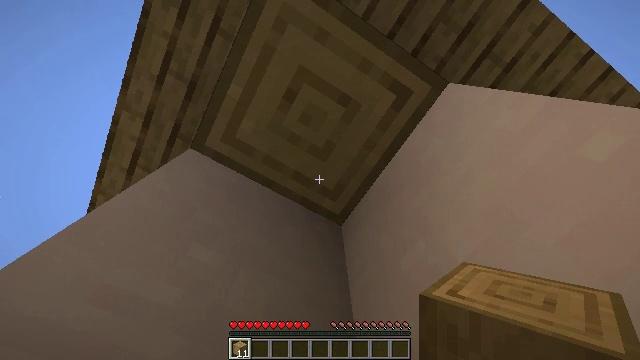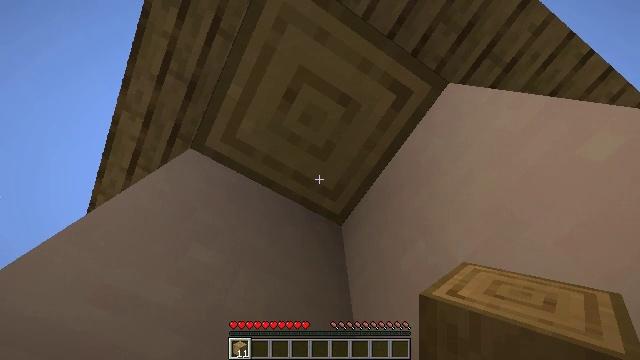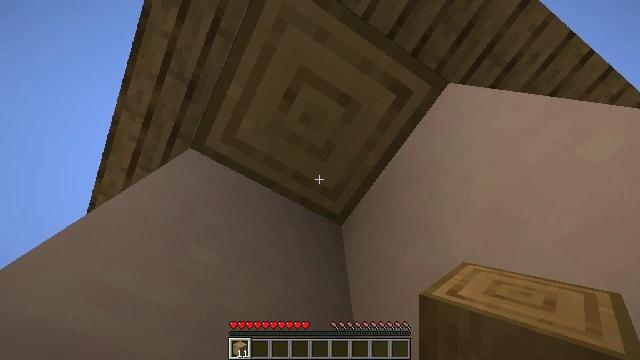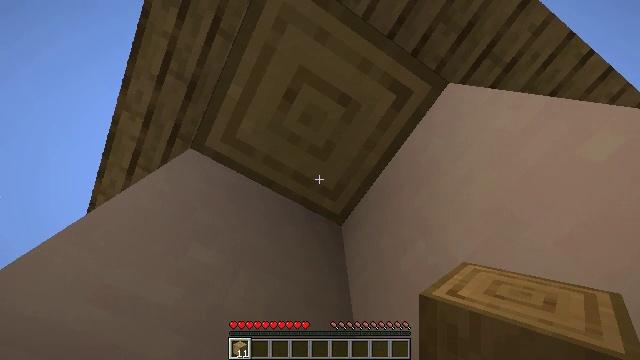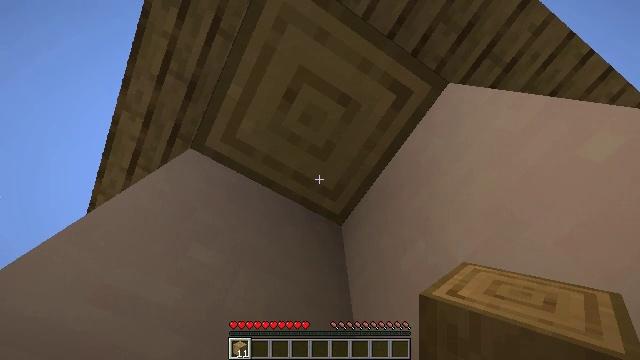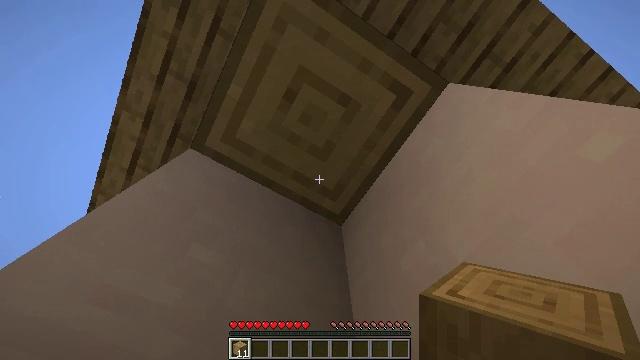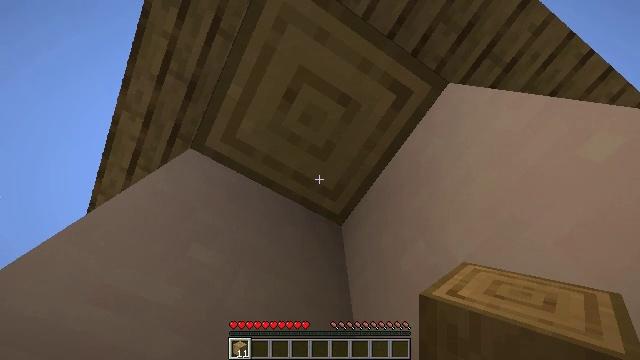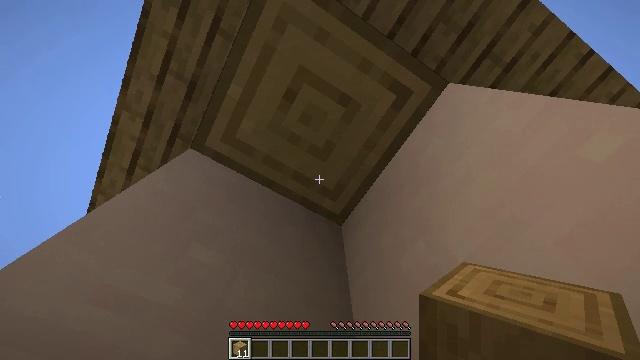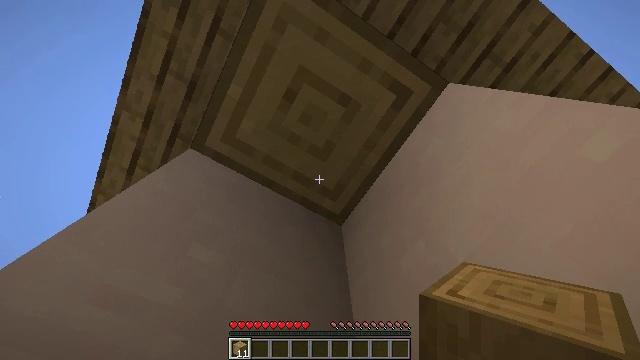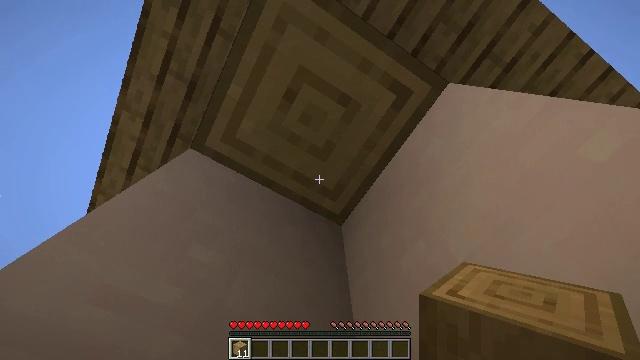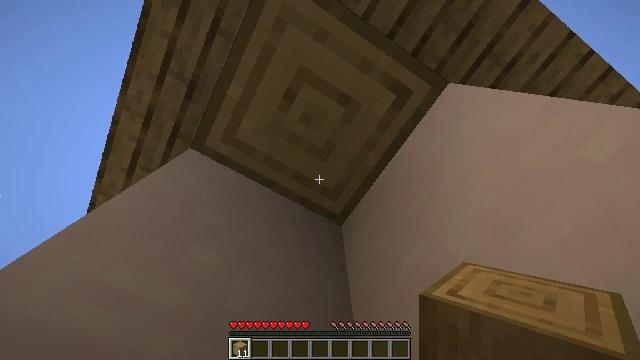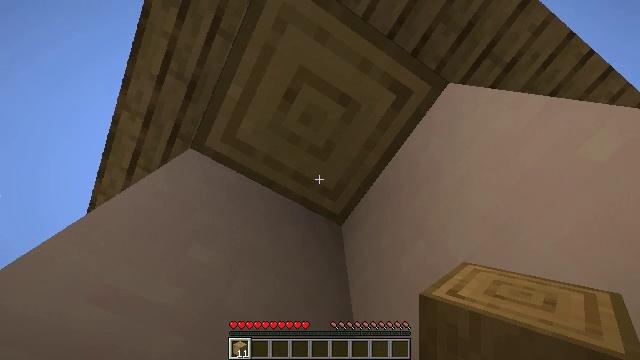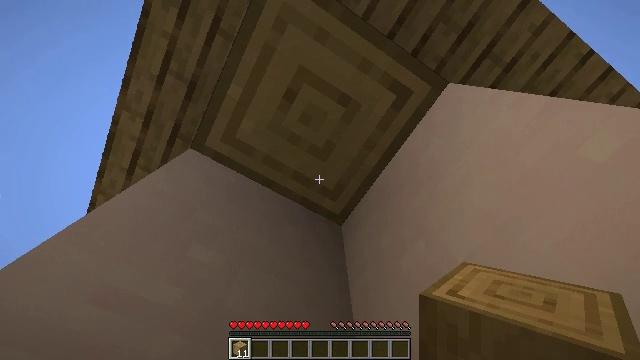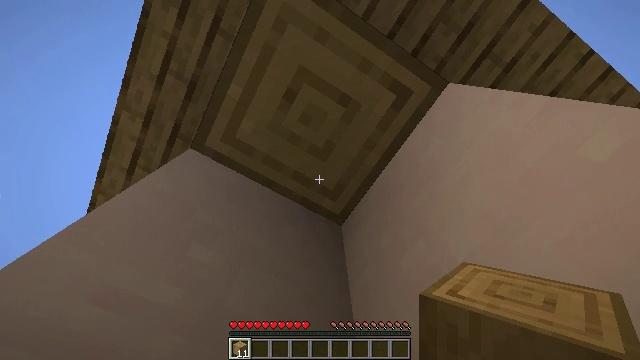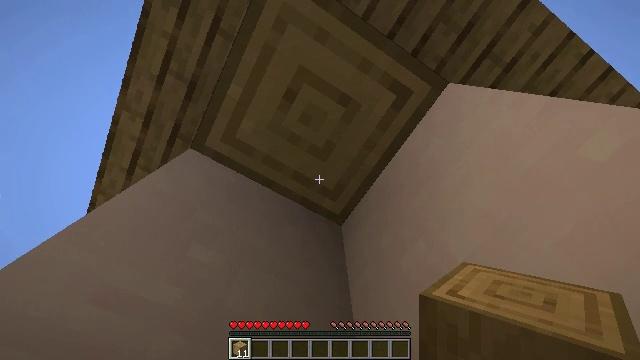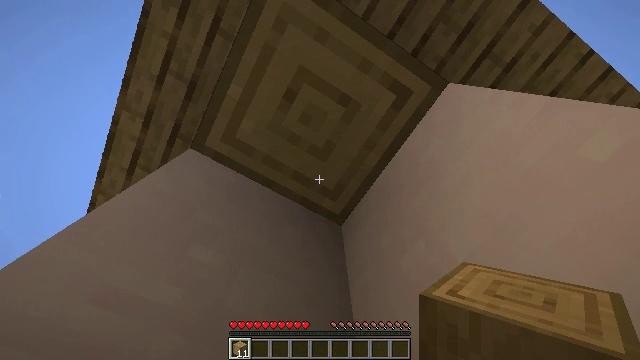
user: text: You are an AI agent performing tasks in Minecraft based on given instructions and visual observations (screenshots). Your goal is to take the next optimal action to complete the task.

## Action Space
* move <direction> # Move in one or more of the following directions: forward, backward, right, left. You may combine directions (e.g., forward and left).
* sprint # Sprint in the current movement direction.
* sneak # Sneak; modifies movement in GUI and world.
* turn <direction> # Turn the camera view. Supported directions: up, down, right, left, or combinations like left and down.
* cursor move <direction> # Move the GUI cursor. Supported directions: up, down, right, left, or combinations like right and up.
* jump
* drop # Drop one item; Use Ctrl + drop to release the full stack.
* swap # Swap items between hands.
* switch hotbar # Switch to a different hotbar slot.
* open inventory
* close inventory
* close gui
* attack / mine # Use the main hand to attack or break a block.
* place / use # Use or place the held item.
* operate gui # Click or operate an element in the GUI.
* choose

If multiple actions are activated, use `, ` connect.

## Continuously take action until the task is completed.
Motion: motion action
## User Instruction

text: Gather stripped oak log from a tree.
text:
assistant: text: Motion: no_op
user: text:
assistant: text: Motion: no_op
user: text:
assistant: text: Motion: no_op
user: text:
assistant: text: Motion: no_op
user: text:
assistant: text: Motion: no_op
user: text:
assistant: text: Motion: no_op
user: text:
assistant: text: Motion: no_op
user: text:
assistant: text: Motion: no_op
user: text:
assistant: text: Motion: no_op
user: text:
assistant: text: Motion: no_op
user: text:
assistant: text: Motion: no_op
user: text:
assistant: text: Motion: no_op
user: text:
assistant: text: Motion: no_op
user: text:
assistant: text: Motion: no_op
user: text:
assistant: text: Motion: no_op
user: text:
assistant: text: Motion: no_op
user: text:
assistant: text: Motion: no_op
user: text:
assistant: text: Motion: no_op
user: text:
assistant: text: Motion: no_op
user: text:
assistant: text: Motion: no_op
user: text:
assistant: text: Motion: no_op
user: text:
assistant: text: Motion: no_op
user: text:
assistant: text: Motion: no_op
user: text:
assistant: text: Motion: no_op
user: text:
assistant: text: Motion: no_op
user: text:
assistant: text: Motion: no_op
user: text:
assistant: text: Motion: no_op
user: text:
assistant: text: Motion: no_op
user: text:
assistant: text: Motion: no_op
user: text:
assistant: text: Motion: turn up